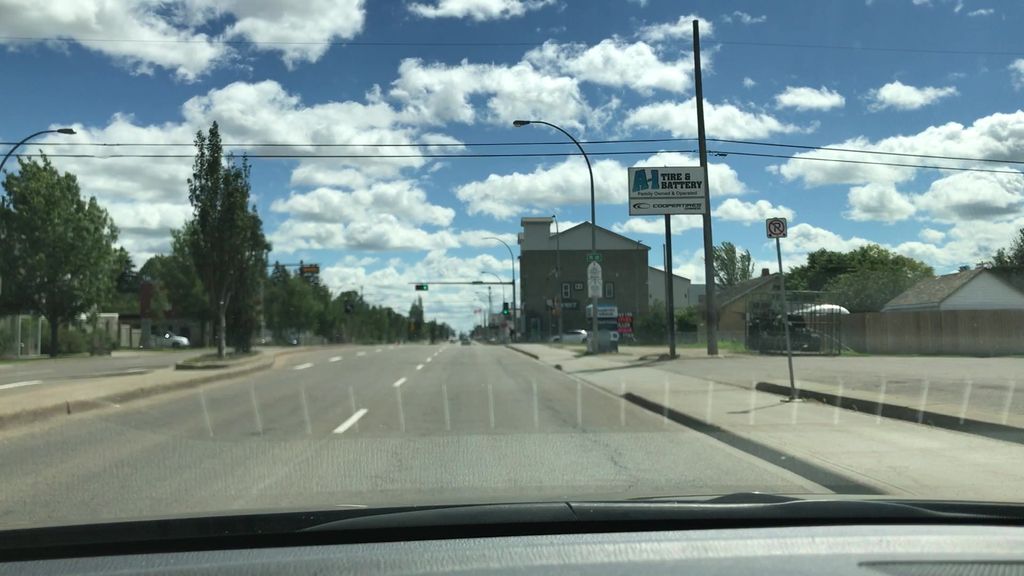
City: edmonton